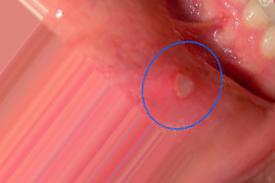
Condition: Mouth Ulcer